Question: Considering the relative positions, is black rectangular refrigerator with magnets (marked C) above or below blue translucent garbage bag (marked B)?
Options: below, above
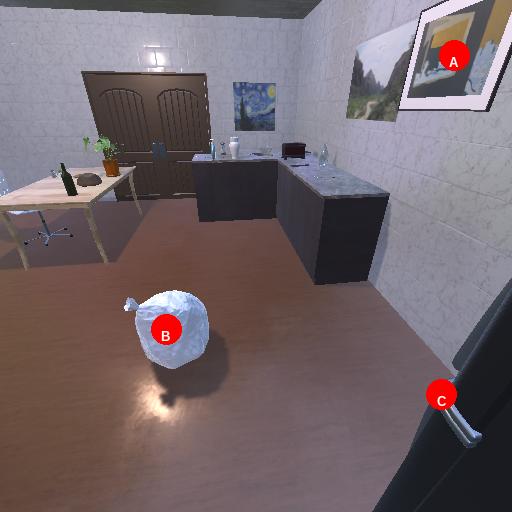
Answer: below